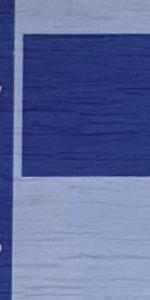
Label: Empty